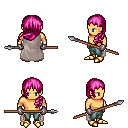
a pixel art fantasy rpg character, male body template, human, tanned skin, gray cape, teal pants, pink left-swept hairstyle, metal gloves, gold boots, spear, four views (front, back, left, right), 2x2 character sprite sheet, small pixel art, hard edges, no anti-aliasing